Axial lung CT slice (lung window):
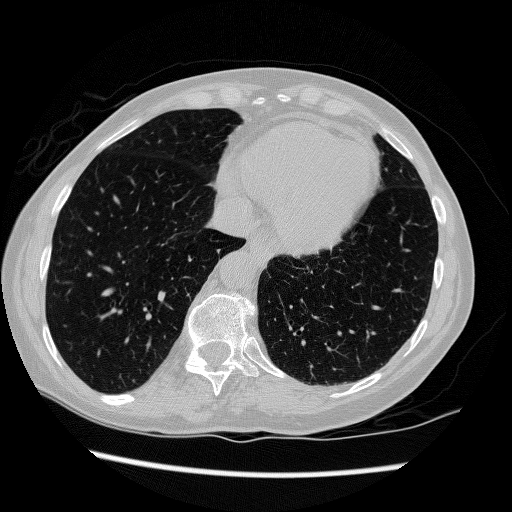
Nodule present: no